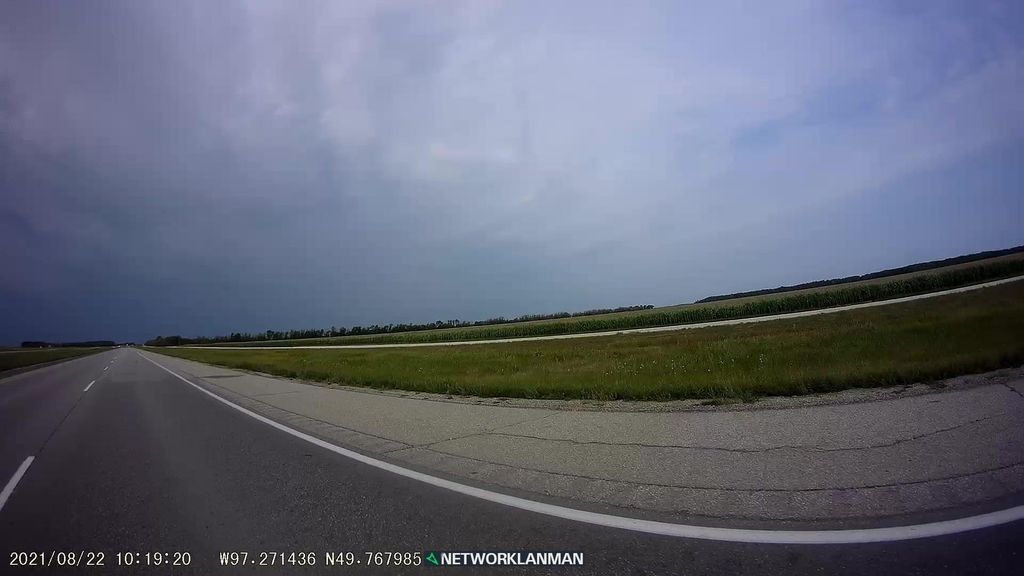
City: winnipeg